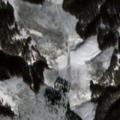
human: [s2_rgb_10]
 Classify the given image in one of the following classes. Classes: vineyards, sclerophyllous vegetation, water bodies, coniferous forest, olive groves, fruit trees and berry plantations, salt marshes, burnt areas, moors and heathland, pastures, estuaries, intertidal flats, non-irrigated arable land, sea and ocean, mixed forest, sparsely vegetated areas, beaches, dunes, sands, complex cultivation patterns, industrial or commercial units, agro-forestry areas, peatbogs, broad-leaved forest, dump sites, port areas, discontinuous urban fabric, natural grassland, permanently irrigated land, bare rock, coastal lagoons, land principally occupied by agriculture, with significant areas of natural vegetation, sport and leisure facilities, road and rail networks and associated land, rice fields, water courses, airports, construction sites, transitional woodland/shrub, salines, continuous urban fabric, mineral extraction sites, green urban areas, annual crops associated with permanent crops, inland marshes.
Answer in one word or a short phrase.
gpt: broad-leaved forest, natural grassland